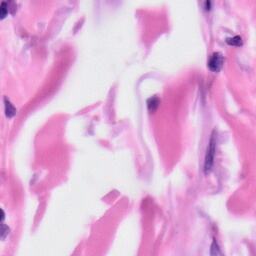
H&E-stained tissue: Skin